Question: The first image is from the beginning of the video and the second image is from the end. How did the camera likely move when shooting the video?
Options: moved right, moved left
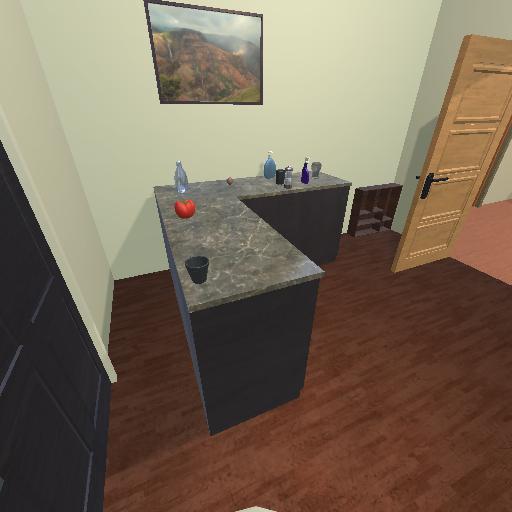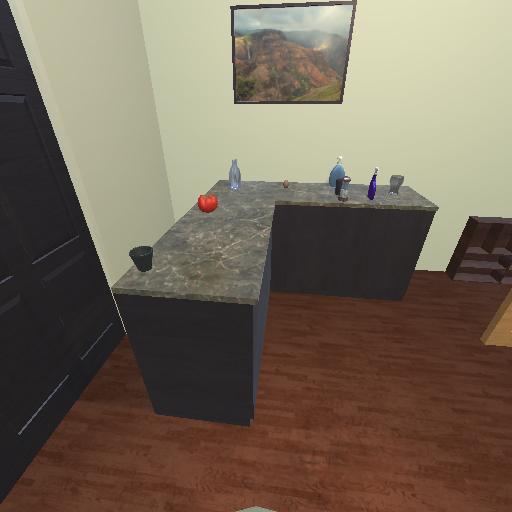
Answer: moved right